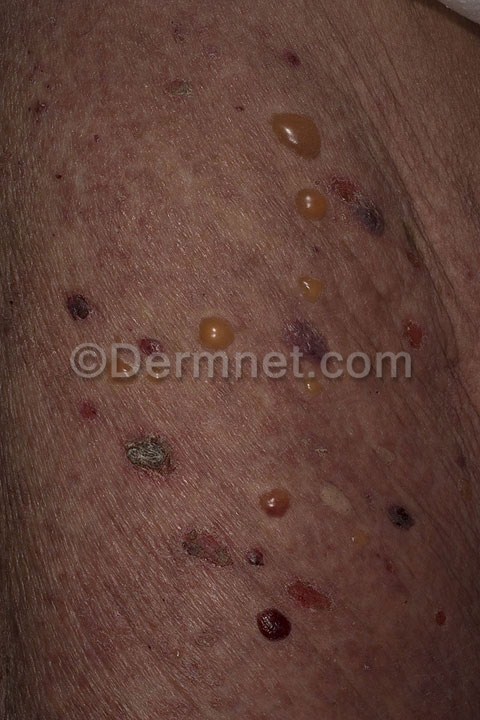
Disease: Bullous Disease Photos